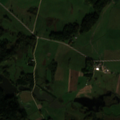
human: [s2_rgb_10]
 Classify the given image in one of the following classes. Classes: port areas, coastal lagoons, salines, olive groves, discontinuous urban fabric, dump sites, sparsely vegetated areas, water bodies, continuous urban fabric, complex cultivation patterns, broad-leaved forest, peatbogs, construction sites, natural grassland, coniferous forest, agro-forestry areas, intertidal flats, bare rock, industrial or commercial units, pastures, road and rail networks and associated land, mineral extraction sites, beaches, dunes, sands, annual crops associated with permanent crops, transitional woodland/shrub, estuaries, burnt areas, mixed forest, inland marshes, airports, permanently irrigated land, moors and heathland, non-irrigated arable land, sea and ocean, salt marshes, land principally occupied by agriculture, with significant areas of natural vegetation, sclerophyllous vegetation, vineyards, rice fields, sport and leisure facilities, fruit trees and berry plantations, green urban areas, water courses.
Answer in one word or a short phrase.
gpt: non-irrigated arable land, pastures, complex cultivation patterns, land principally occupied by agriculture, with significant areas of natural vegetation, broad-leaved forest, mixed forest